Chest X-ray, PA view. Patient: 38 years old, sex F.
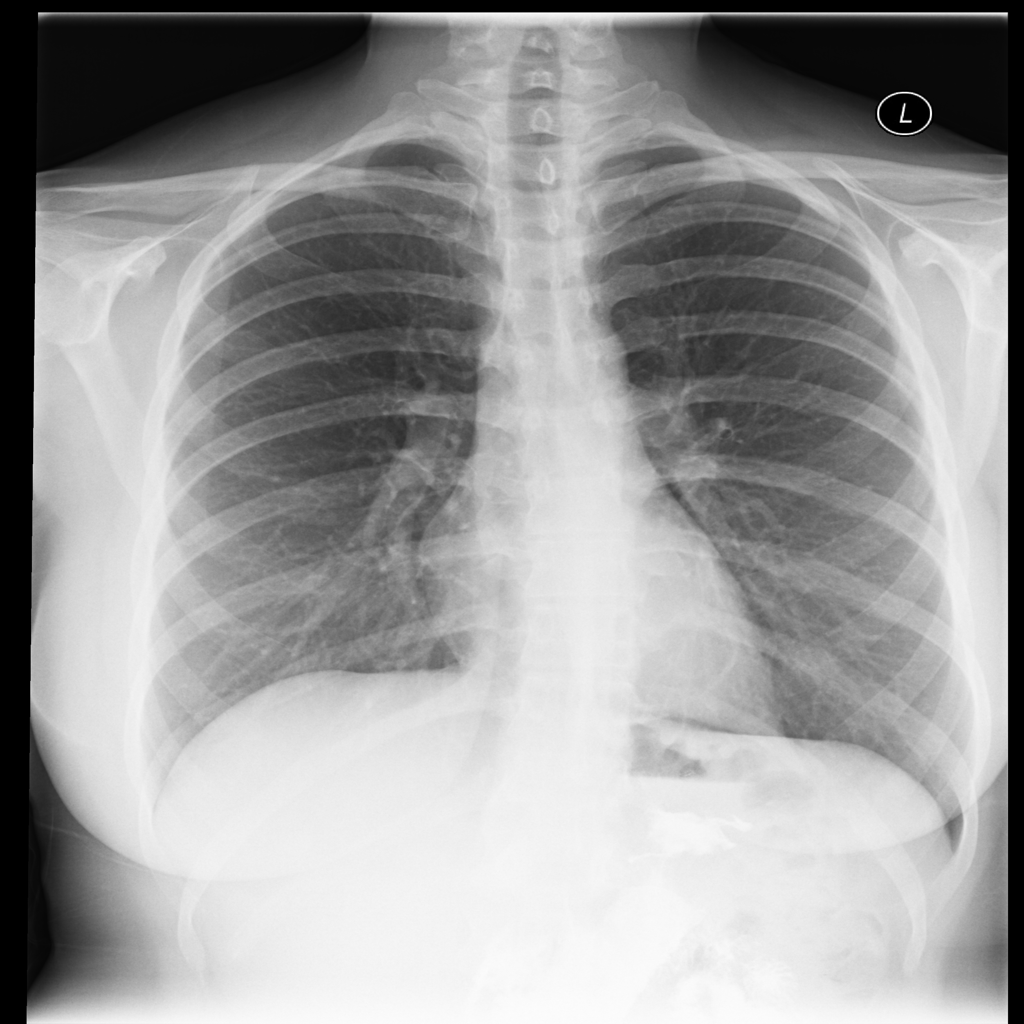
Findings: No Finding